Question: I'm creating an ordering system for booking customers in, and I want a combobox in a datagridview to be able to mark a certain job as complete, and change the colour of that row to green when yes is selected, I'd like some help with this please as I have no idea how to do it, I have looked all over the internet and found nothing.
this is a screenshot of the database, any and all help would be greatly appreciated.
I'm using WinForms
thanks in advance
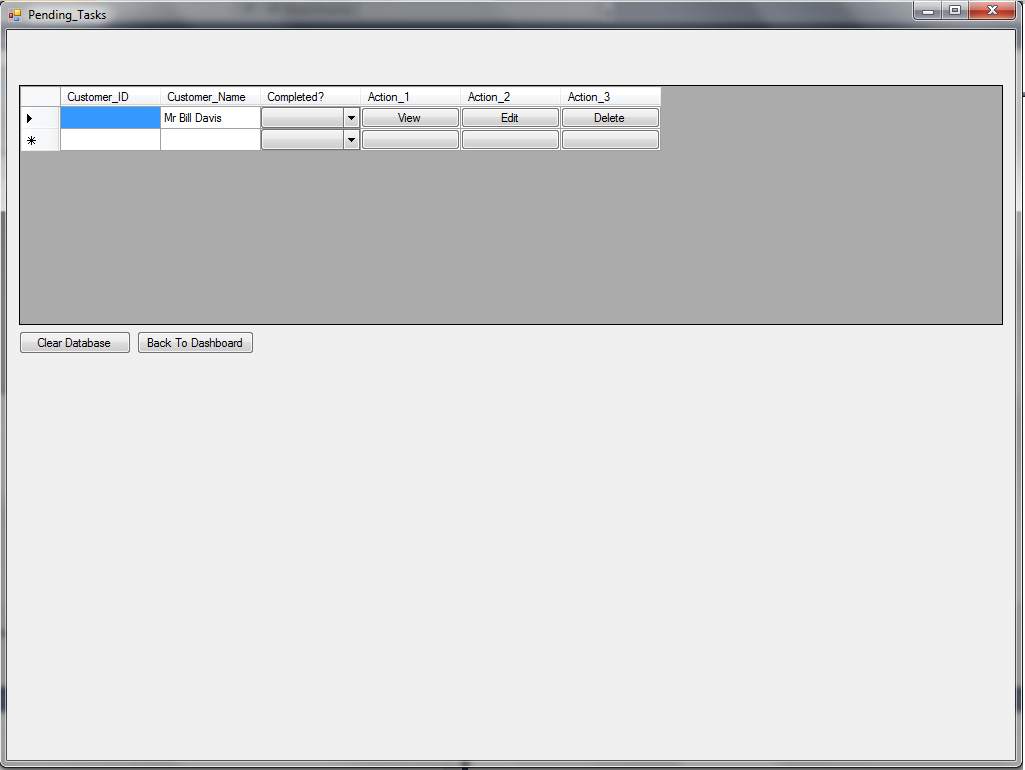
Answer: You have to use 'CellValueChanged' event.
'''
private void GridCellValueChanged(object sender, DataGridViewCellEventArgs e)
{
//just to be safe
if (e.RowIndex < 0 || e.ColumnIndex < 0)
{
return;
}
var value = dataGridView1[e.ColumnIndex, e.RowIndex].Value;
if (value != null && value.ToString() == "Yes") // is completed
{
dataGridView1.Rows[e.RowIndex].DefaultCellStyle.BackColor = Color.Green;
}
else
{
dataGridView1.Rows[e.RowIndex].DefaultCellStyle.BackColor = Color.White;
}
}
'''
hope it helps :)